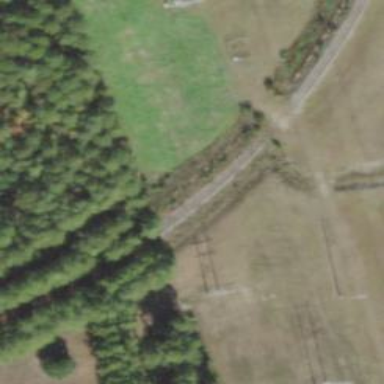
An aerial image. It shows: Railway spur service.